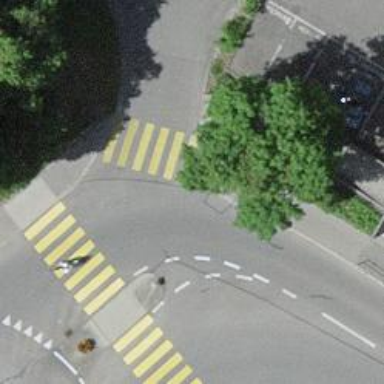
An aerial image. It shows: Uncontrolled road crossing.